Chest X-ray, AP view. Patient: 40 years old, sex M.
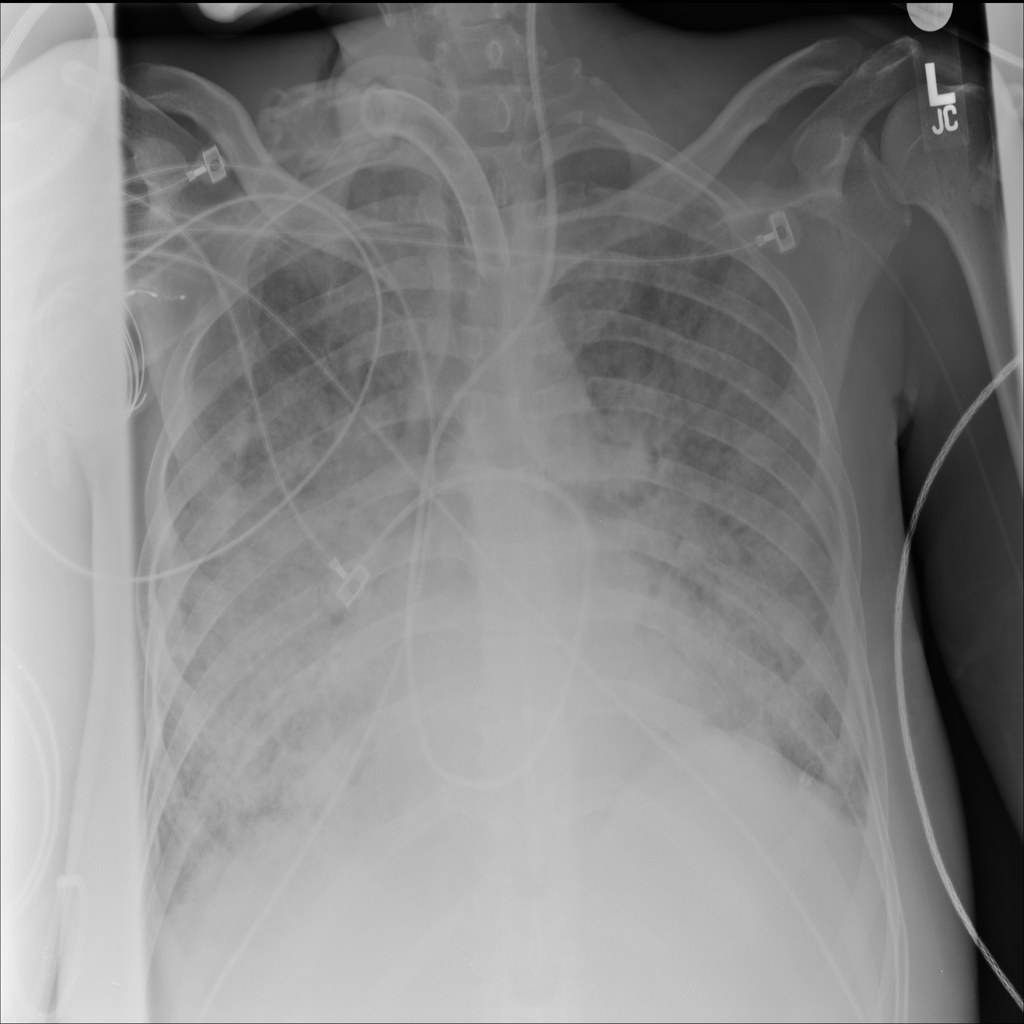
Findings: No Finding